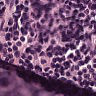
Metastatic tissue present: no